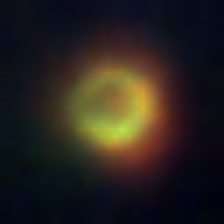
Taxon: NanoPlankton
Group: Other